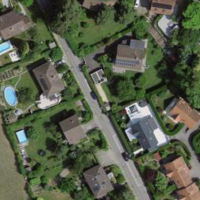
EUNIS habitat code: 55
Species observed at this site:
Vicia sepium
Lamium galeobdolon